Question: I have a strange issue that started happening recently, and i cannot figure out why.
When I initialise my map with this piece of code, everything works perfectly:
'''
_mapView = [[SKMapView alloc] initWithFrame:CGRectMake( 0.0f, 0.0f, CGRectGetWidth(self.view.frame), CGRectGetHeight(self.view.frame) )];
[self.view insertSubview:_mapView atIndex:0];
_mapView.settings.rotationEnabled = NO;
_mapView.settings.displayMode = SKMapDisplayMode2D;
[SKRoutingService sharedInstance].mapView = _mapView;
'''
But, when I want to zoom in to a specific region on the map, things go funky and the screen is just blue.
Code:
'''
[self.locationManager startUpdatingLocation];
_lattitude = self.locationManager.location.coordinate.latitude;
_longitude = self.locationManager.location.coordinate.longitude;
SKCoordinateRegion region;
region.center = CLLocationCoordinate2DMake(_latitude, _longitude);
region.zoomLevel = 14;
_mapView.visibleRegion = region;
[self.locationManager stopUpdatingLocation];
'''
Screenshot:

Now, I'd like to mention that the blue screen only appears on the first launch. If i close the app and start it again, the map will be displayed properly (Both in Emulator and on the real device).
I tracked which piece of code is causing this, and it's this one:
'''
_mapView.visibleRegion = region;
'''
How can I fix this?
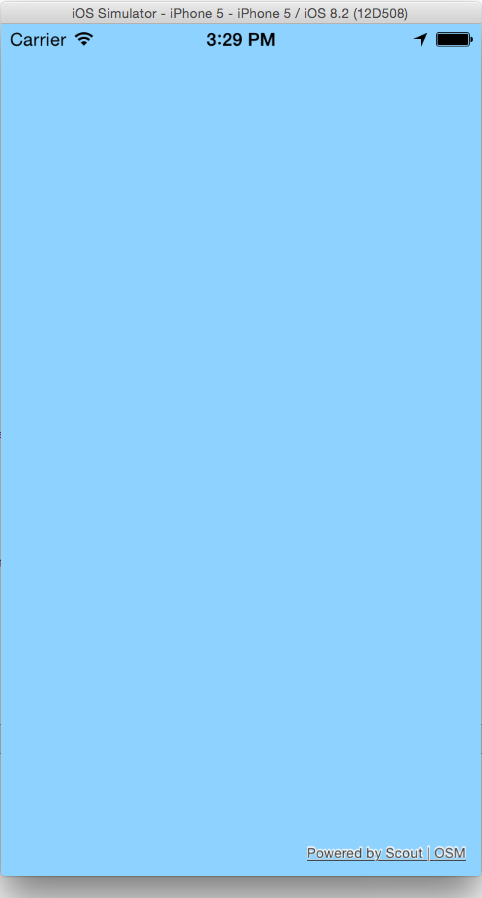
Answer: Probably the location manager has not yet received its position and gives you 0,0 which is somewhere in front of Africas coast. Ocean = blue.
You will need to setup a delegate for the location manager and wait for a positive fix on your position and then display the region in your map. In your code above you immediately request the location after starting the location manager.